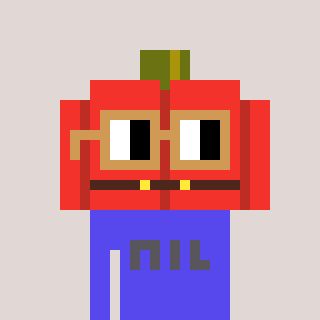
a pixel art character with square brown glasses, a pumpkin-shaped head and a computerblue-colored body on a warm background